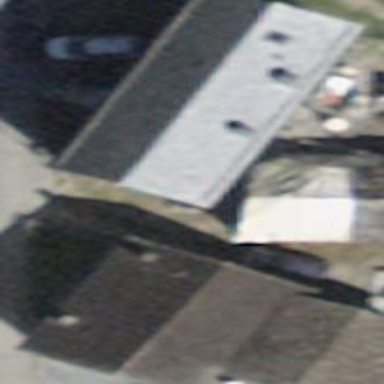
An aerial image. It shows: Detached building.